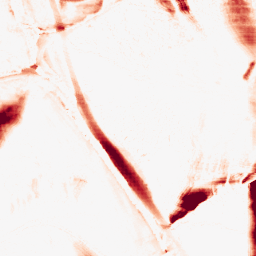
Category: morphological
Decomposition family: morphological_ellipse
Decomposition parameters: operation: opening
width: 10
height: 50
Upsampling method: sinc_blackman
Upsampling parameters: scale: 4
kernel_size: 8
Upsampling scale: 4